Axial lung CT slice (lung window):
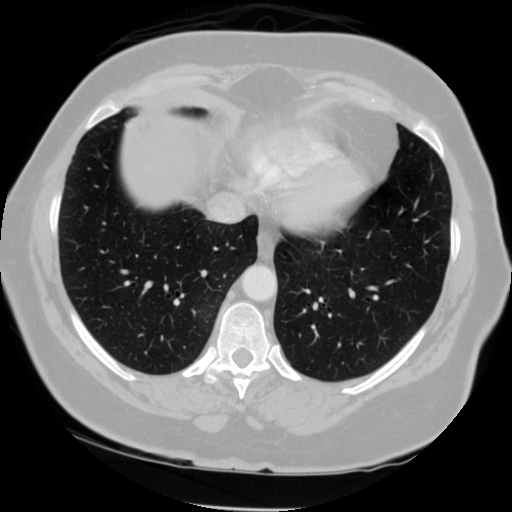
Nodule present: no